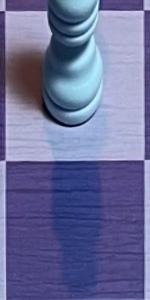
Label: Empty